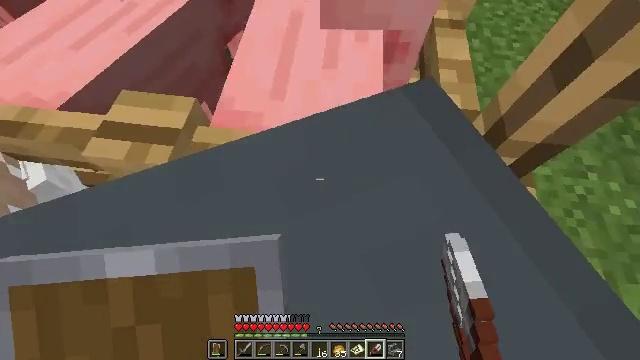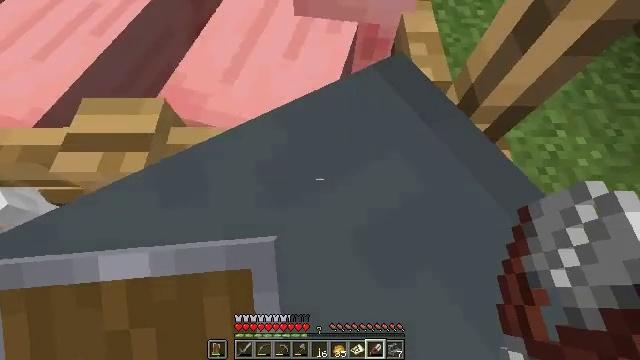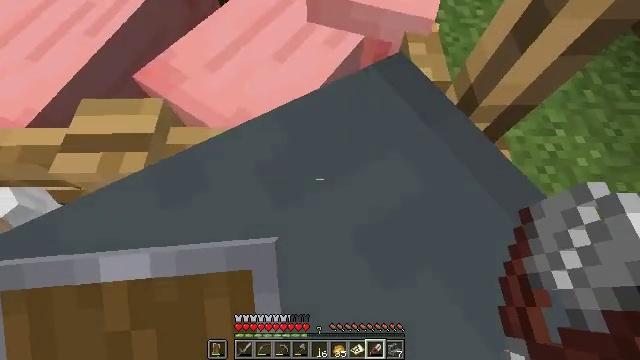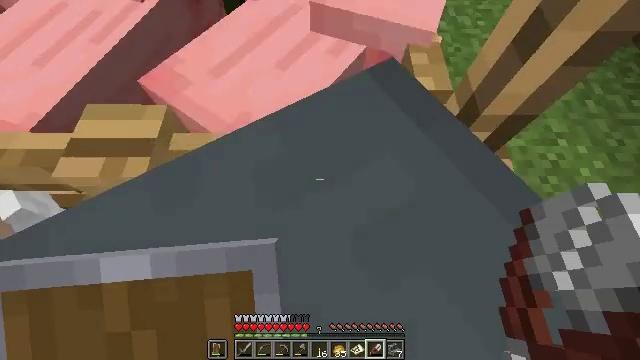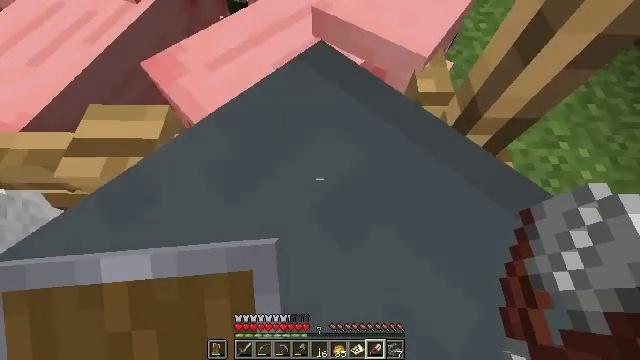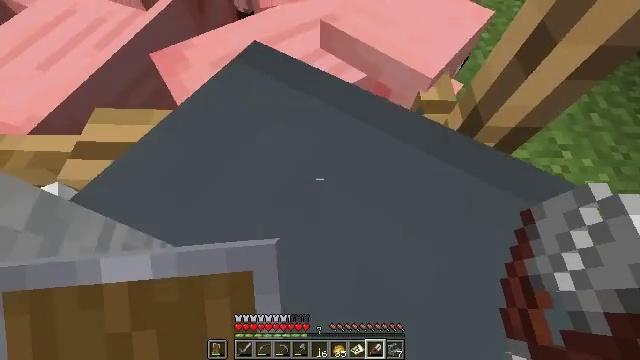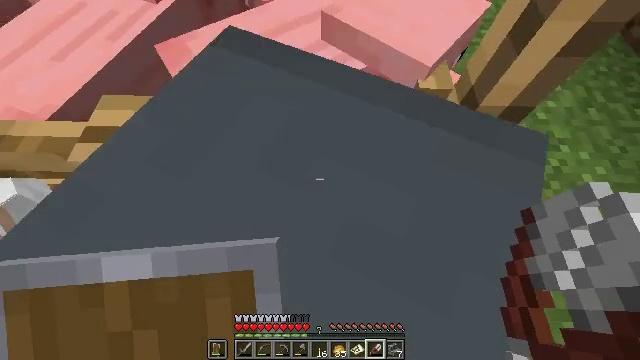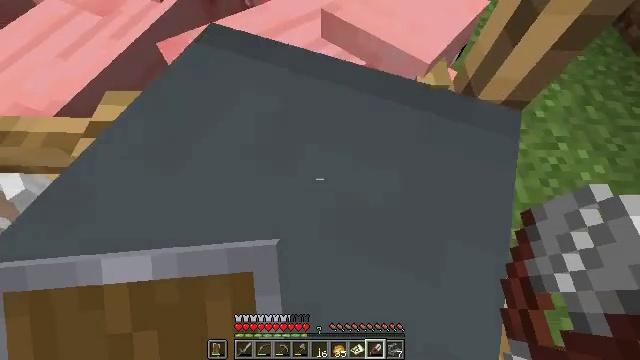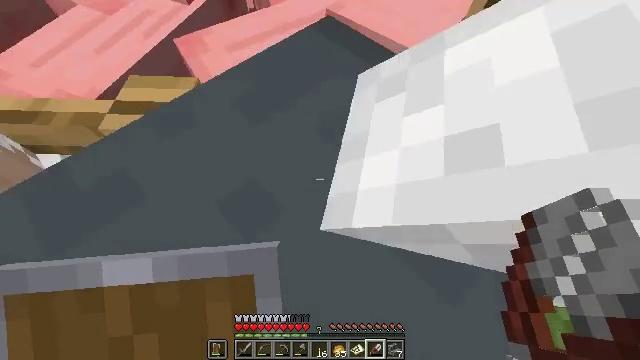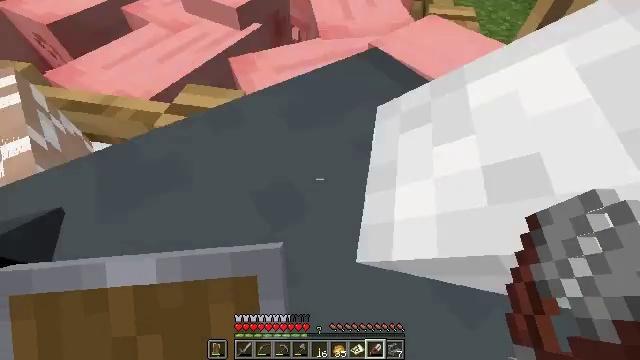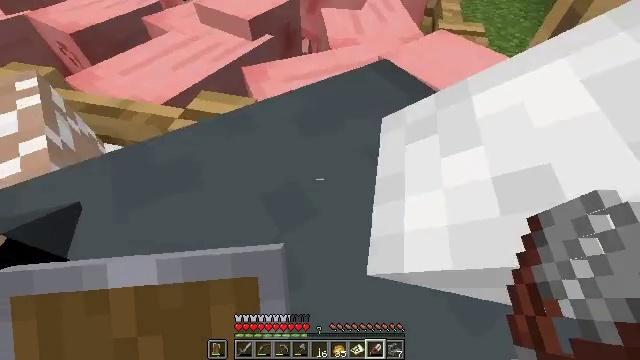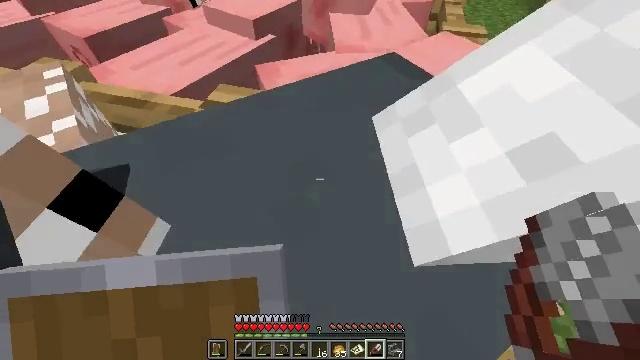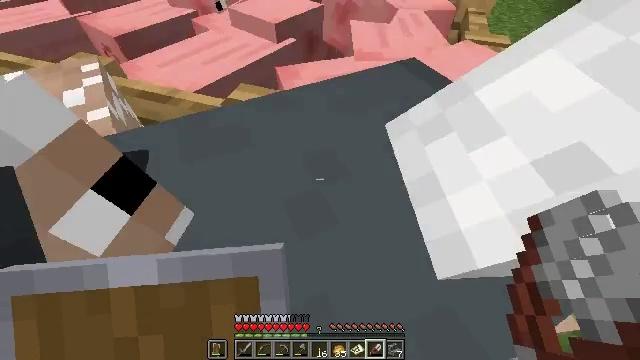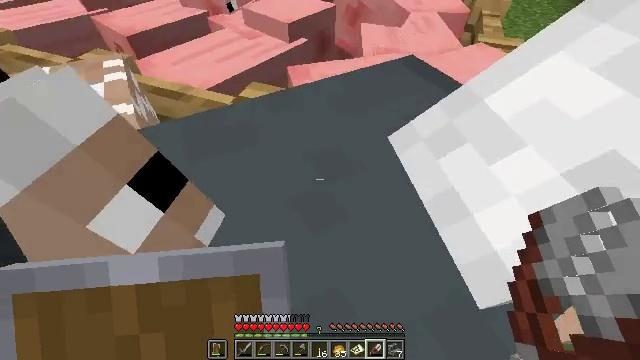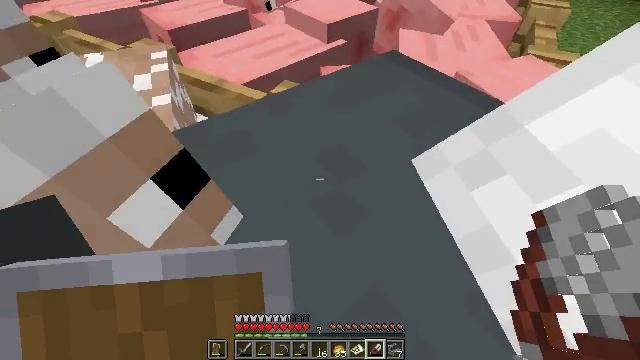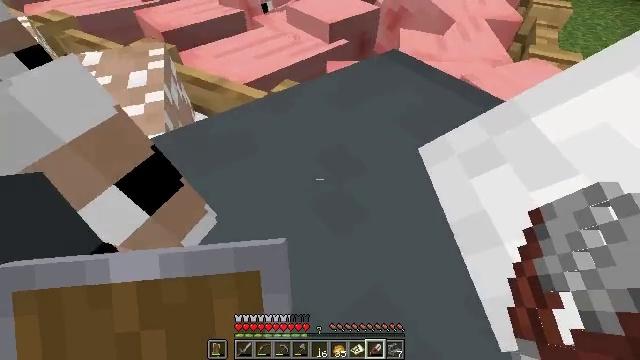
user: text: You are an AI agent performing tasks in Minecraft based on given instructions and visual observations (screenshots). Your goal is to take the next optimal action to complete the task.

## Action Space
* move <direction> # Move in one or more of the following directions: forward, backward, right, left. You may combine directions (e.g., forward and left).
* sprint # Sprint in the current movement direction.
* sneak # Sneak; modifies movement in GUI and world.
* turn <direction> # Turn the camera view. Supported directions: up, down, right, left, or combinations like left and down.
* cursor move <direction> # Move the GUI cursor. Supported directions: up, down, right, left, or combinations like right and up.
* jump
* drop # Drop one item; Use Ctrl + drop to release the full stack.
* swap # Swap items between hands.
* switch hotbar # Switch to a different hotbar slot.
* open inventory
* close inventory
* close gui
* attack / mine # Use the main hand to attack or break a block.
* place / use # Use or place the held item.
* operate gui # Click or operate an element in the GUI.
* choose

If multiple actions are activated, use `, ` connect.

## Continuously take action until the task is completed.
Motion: motion action
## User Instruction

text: Open the crafting grid and create a blue banner.
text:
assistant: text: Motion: turn right and down, use / place
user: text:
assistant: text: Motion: use / place
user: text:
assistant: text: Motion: turn up
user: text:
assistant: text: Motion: use / place
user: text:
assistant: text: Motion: turn up
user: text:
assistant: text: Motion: move back, use / place
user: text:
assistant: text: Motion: move back, use / place
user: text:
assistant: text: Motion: turn up, use / place
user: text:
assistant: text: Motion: turn left and up, use / place
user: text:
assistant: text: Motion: turn left and up, use / place
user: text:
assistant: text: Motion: turn left and up, use / place
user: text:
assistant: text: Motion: turn left and up, use / place
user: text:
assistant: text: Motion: turn left, use / place
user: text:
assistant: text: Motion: turn left
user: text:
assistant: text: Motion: use / place
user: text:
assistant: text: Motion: use / place
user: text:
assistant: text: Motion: use / place
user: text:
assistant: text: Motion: use / place
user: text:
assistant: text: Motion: turn right, use / place
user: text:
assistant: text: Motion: no_op
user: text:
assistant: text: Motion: close inventory
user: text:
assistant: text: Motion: close inventory
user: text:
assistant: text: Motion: no_op
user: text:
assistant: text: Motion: no_op
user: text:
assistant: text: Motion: no_op
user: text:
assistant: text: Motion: turn right and up
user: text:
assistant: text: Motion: no_op
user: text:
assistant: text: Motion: no_op
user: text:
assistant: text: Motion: no_op
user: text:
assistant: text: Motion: turn left and up